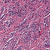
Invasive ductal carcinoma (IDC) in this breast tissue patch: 1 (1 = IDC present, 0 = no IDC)